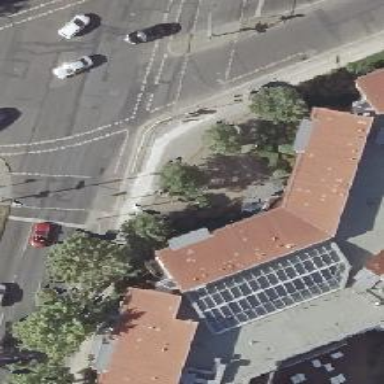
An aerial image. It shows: Sidewalk.